Question: How does the Chrome Developer Tool "Properties" section help with CSS/JavaScript development?
In the screenshot it shows 'blur', 'contains', 'focus', etc.
I don't know what you can do with these.

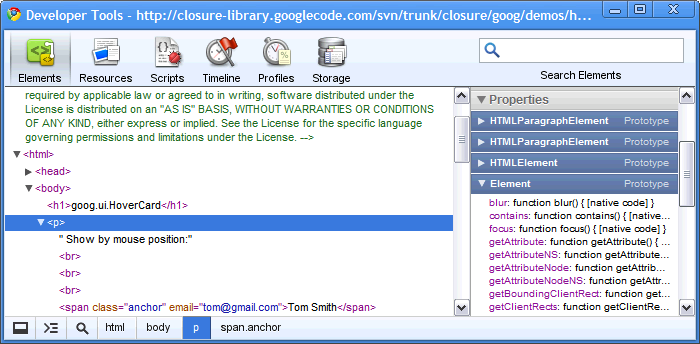
Answer: It's showing you exactly which JavaScript functions are included in that element's prototype (the functions that you can call on that element).
It helps when you're trying to figure out exactly how you can solve a specific problem but you're not sure exactly what JavaScript functions you have available to you.